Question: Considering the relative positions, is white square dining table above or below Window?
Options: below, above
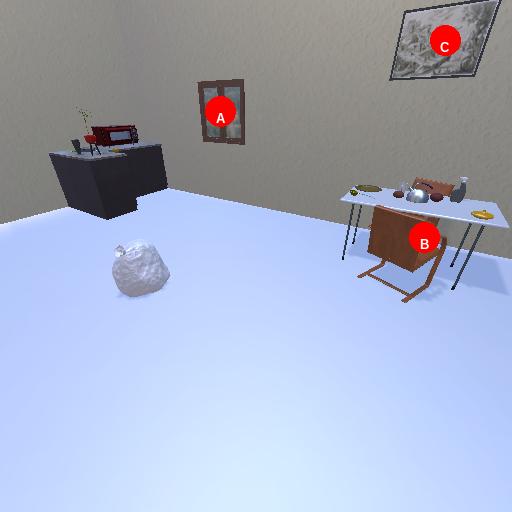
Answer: below